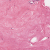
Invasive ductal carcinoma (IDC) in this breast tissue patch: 0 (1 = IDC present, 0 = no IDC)